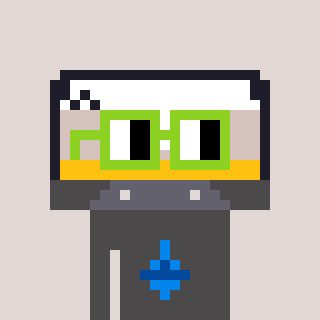
a pixel art character with square light green glasses, a cassette tape-shaped head and a grayscale-colored body on a warm background